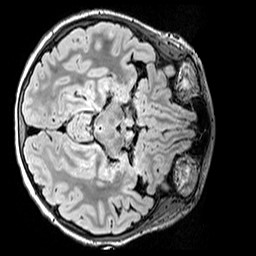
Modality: FLAIR
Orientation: axial
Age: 11
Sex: female
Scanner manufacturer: siemens
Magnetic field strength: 3 T
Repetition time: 5 s
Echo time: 0.388 s